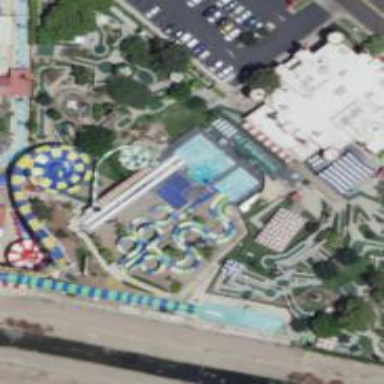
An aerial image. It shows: Water slide attraction.